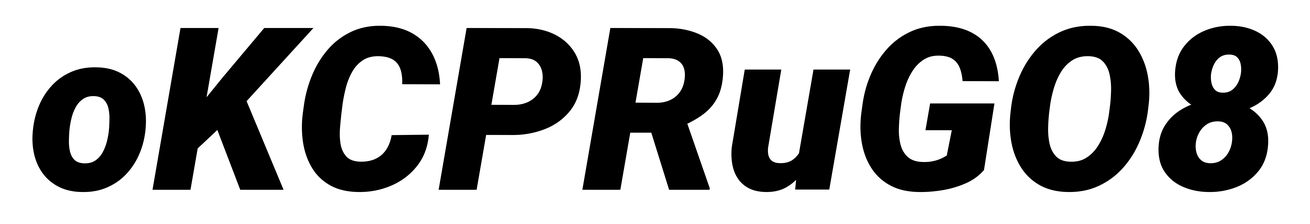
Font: Roboto-Italic_Black_Italic